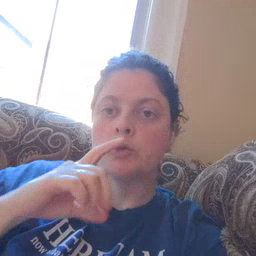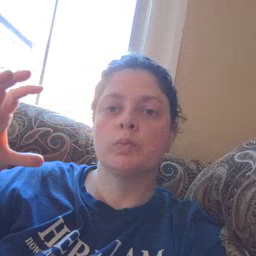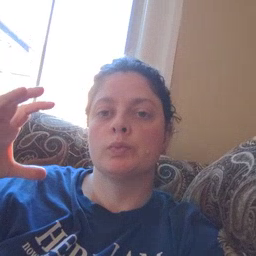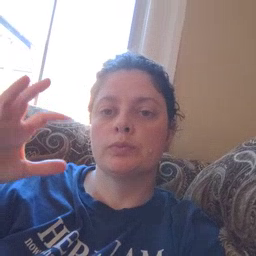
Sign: balloon